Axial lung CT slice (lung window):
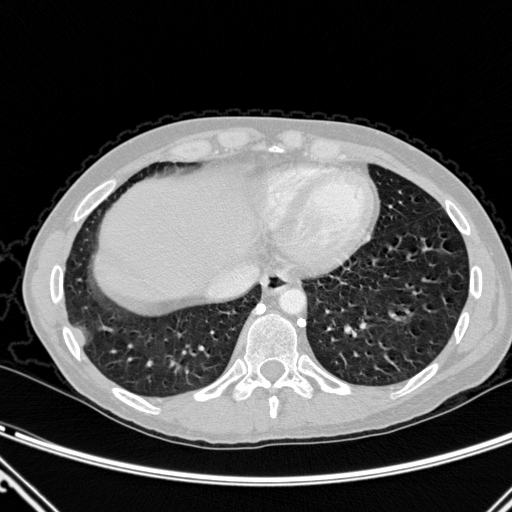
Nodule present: no